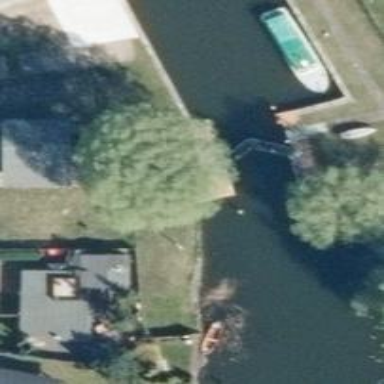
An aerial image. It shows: Lock gate on waterway.